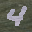
Label: 4